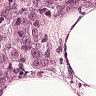
Metastatic tissue present: yes